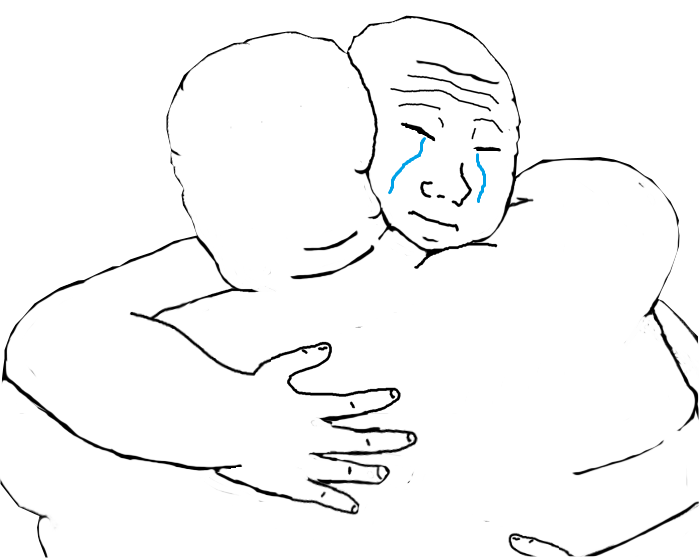
Label: 5_Blobjak